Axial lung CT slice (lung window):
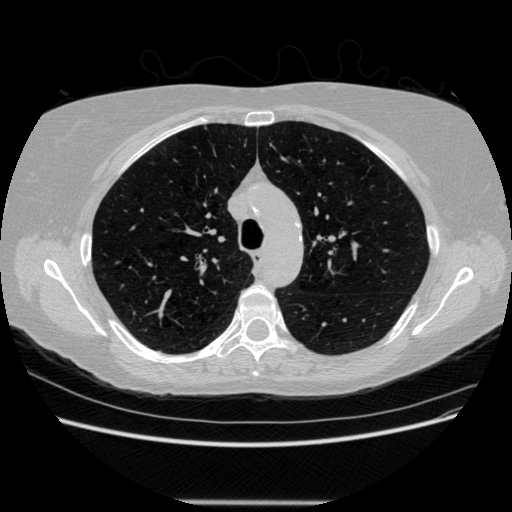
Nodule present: no